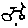
Label: star